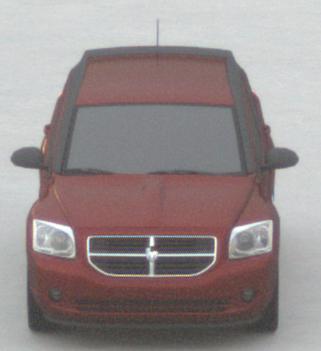
Make: Dodge
Model: Caliber 1.8
Detailed model: Caliber
Model produced from: 2006/06
Model produced until: 2009/03
Doors: 5
Color: red
Road condition: dry road
Daytime: sunrise or sunset
Contrast: low contrast